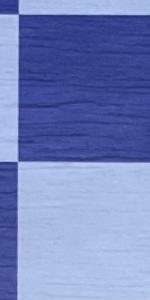
Label: Empty